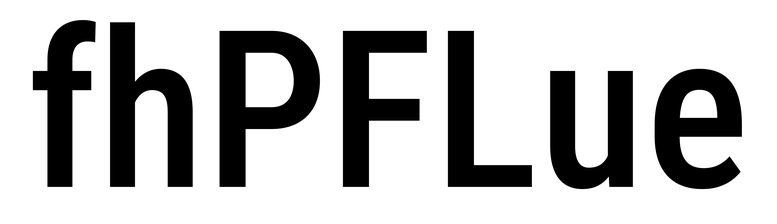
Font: Roboto_Condensed_Medium